Question: In the screenshot posted below, the , and are 'UIButton'. User can click any one button. If one button is pressed, the button background color changes to green. After that when user clicks the register button, how do I check if the 'UIButton' color is green or not. At least one 'UIButton'has to be selected in order for the user to register.

I changed the button background color using this code:
'''
@IBAction func cookact(_ sender: Any){
cookbtn.backgroundColor = UIColor.green
}
'''
How do I check if a button has been pressed?
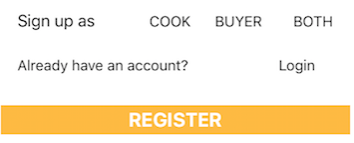
Answer: There are two ways to do it. One assigning the tag values to buttons and compare, Other easy solution is by declaring the enum values:
Declare the enum:
'''
Swift:
enum REGISTER_TYPE {
case COOK
case BUYER
case BOTH
}
Objective - C
typedef enum {
COOK = 1,
BUYER = 2,
BOTH = 3
}REGISTER_TYPE;
'''
Now In your ViewController, create a property for the enum REGISTER_TYPE as
'''
@property (nonatomic, assign) REGISTER_TYPE registerType;
'''
When onClick the Button Action assign value to a property as
'''
@IBAction func cookact(_ sender: Any){
self.registerType = COOK
}
@IBAction func buyeract(_ sender: Any){
self.registerType = BUYER
}
'''
So, self.registerType variable always holds a type of registration.
Hope it helps!